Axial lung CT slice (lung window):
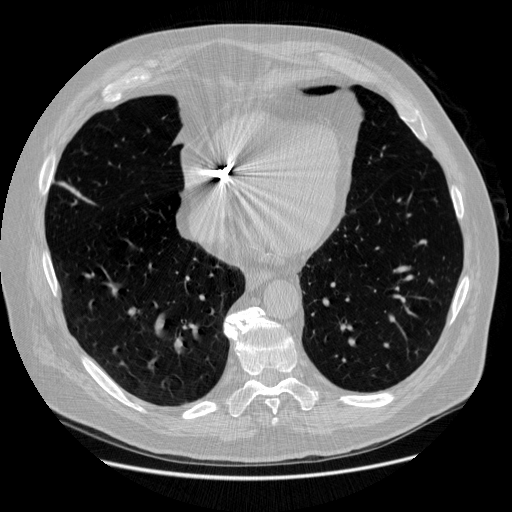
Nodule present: no